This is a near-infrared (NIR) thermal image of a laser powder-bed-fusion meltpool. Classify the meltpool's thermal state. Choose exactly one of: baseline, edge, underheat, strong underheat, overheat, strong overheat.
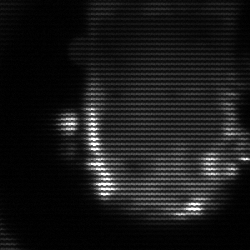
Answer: baseline